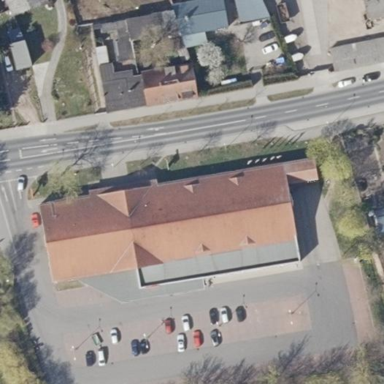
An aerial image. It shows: Retail building housing supermarket.